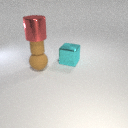
large red metal cylinder above large brown rubber sphere